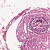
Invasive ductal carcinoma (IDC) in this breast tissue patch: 0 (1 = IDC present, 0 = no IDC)